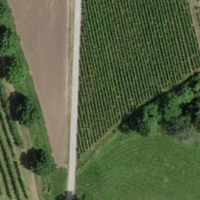
EUNIS habitat code: 40
Species observed at this site:
Allium ursinum